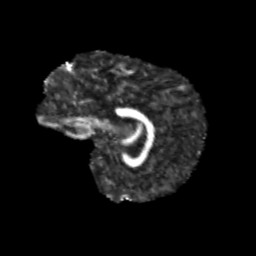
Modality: FA
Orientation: sagittal
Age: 11
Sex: female
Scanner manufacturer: siemens
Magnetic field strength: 3 T
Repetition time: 3.8 s
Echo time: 0.07 s